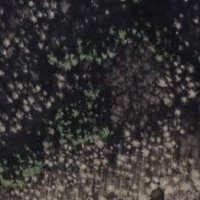
EUNIS habitat code: 43
Species observed at this site:
Primula hirsuta